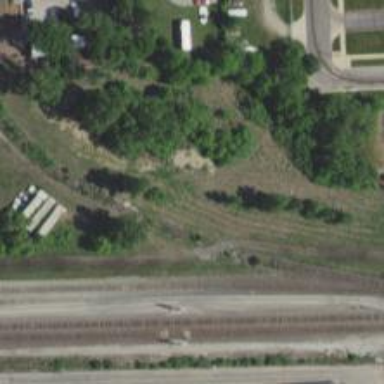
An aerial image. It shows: Abandoned railway spur.